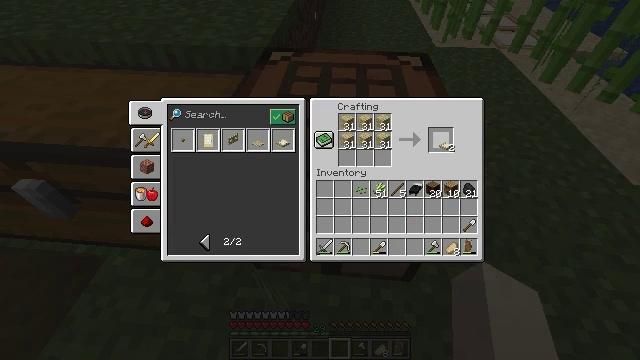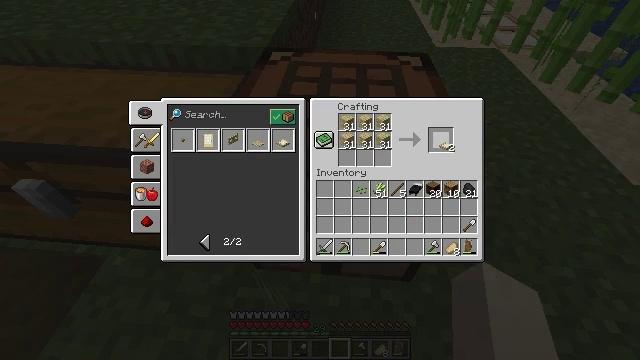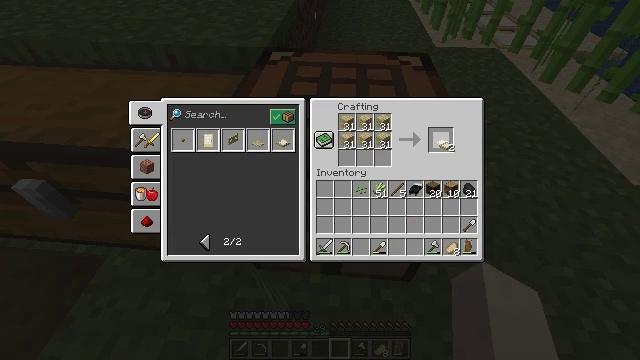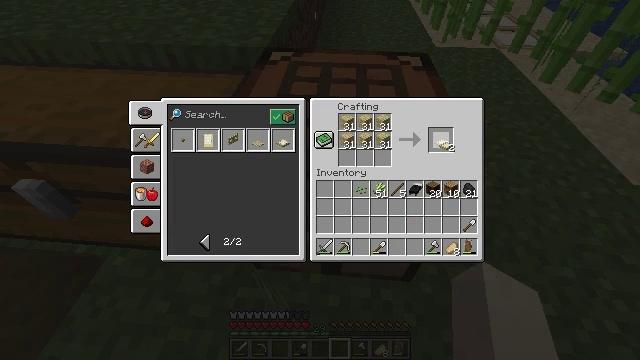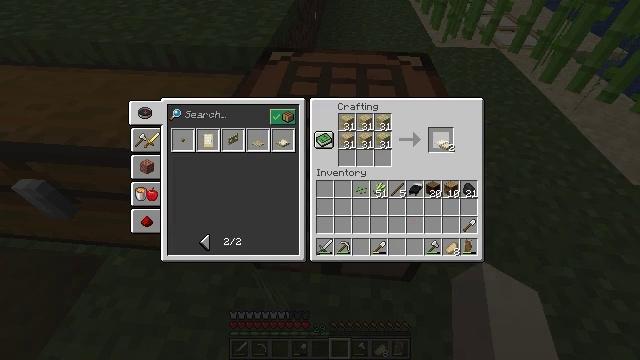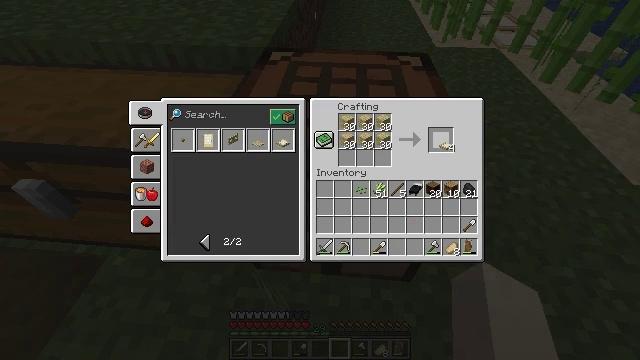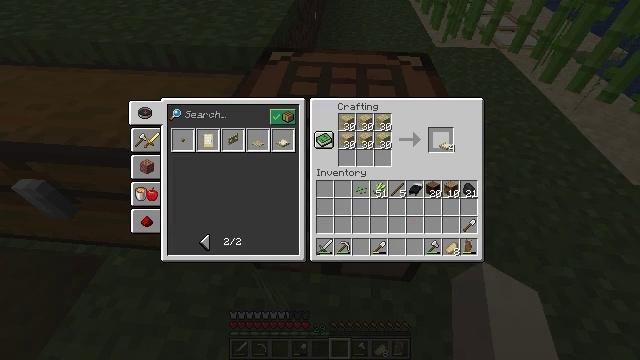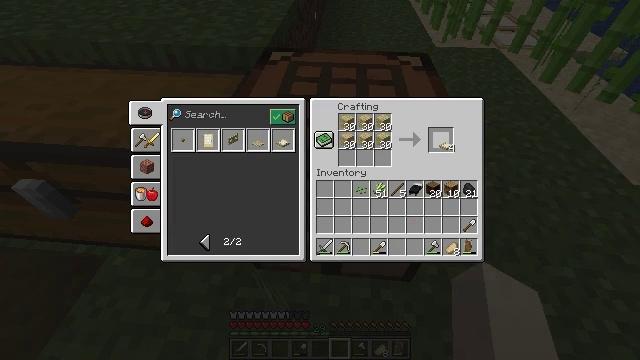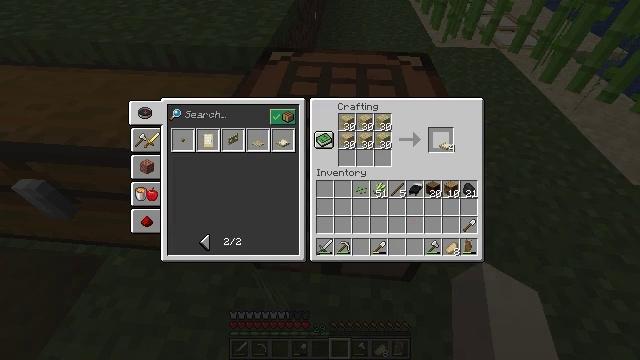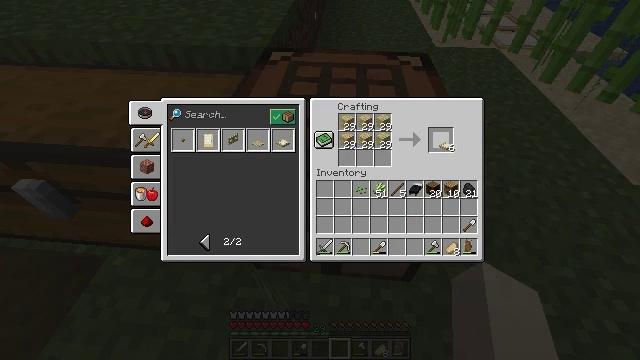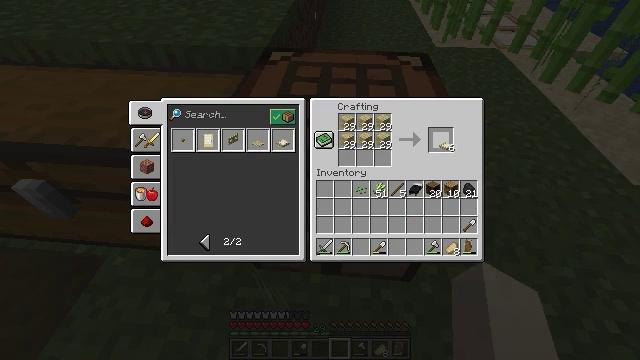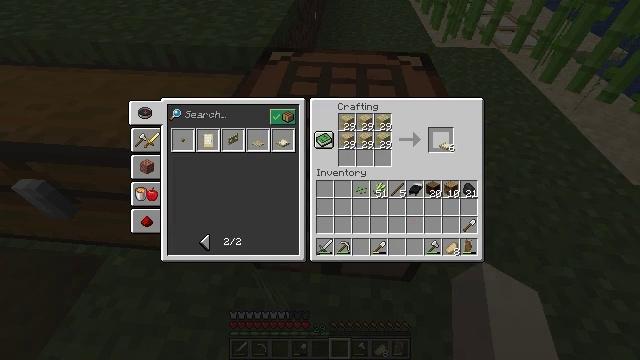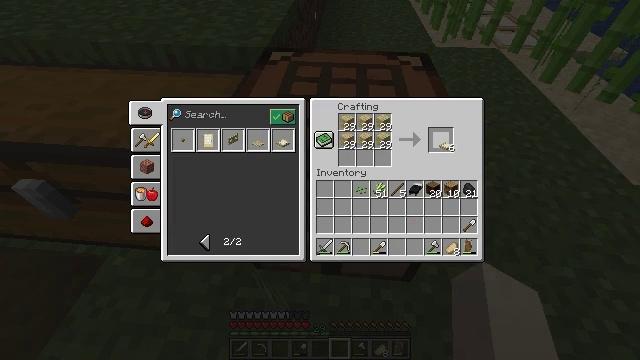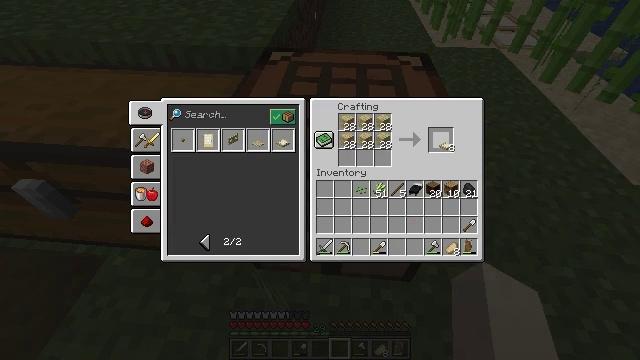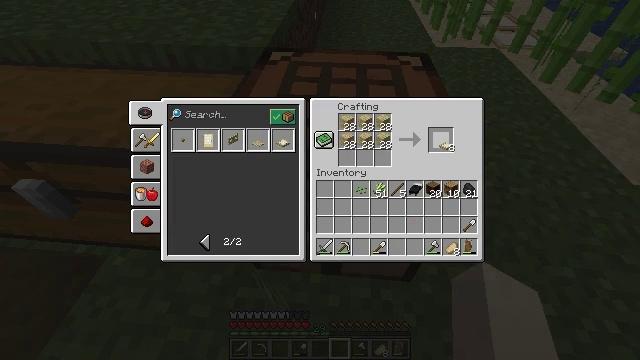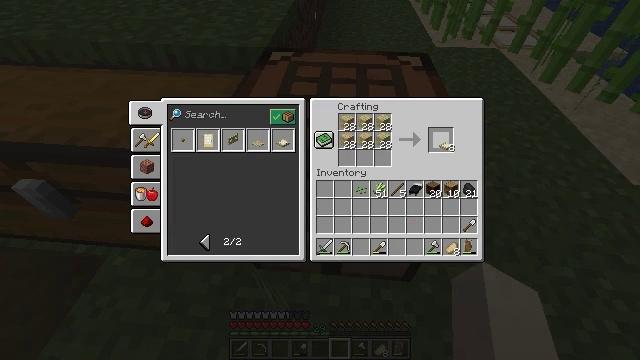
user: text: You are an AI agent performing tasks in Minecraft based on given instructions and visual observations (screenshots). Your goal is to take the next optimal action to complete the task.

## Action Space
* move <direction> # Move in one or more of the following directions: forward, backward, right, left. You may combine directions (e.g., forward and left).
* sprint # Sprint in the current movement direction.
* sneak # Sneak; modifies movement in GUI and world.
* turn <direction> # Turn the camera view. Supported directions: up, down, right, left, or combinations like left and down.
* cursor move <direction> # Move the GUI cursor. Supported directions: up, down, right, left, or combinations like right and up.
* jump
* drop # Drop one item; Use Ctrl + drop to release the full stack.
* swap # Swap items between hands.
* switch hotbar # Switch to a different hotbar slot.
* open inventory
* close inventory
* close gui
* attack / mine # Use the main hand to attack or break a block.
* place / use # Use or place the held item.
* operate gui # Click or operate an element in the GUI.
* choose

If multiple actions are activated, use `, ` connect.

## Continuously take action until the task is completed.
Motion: motion action
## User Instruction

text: To get a birch trapdoor with birch planks, open a crafting table.
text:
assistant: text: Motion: no_op
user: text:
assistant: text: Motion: attack / mine
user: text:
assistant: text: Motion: attack / mine
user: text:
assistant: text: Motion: attack / mine
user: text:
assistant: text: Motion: no_op
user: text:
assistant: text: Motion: attack / mine
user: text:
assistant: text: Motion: attack / mine
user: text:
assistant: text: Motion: attack / mine
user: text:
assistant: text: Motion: no_op
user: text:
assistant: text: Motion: attack / mine
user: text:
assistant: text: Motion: attack / mine
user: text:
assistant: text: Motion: attack / mine
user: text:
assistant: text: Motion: no_op
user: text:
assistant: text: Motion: attack / mine
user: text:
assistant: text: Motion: attack / mine
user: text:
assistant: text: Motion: attack / mine
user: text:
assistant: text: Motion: no_op
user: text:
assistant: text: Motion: attack / mine
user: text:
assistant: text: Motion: attack / mine
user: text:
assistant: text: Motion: attack / mine
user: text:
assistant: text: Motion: no_op
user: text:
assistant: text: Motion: attack / mine
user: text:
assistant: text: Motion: attack / mine
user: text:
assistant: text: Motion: attack / mine
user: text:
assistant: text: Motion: no_op
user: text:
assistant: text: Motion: attack / mine
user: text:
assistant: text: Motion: attack / mine
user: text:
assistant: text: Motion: no_op
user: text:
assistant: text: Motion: attack / mine
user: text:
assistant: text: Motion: attack / mine